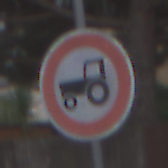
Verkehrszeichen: VerbotKraftfahrzeugeZuegeNichtSchneller25
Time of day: MorningAfternoon
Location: Outdoor (Urban)
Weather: Overcast
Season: NotSpecified
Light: Natural